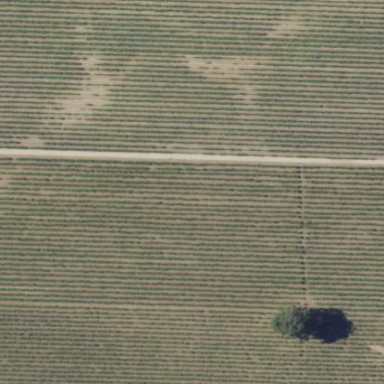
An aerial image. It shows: Beautiful vineyard in the countryside.